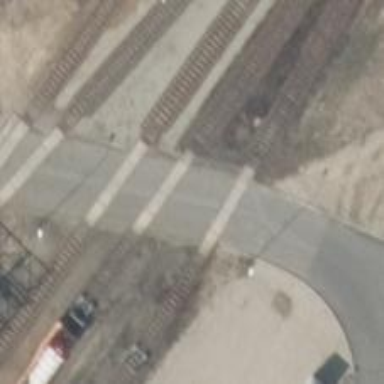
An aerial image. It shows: Disused railway yard.